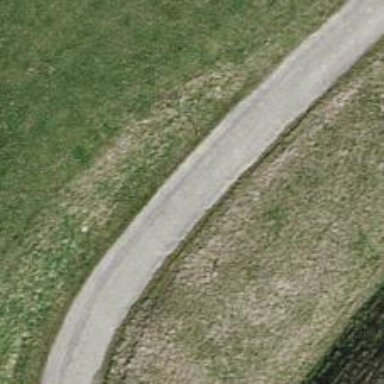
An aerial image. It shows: Track with grade 1 quality.